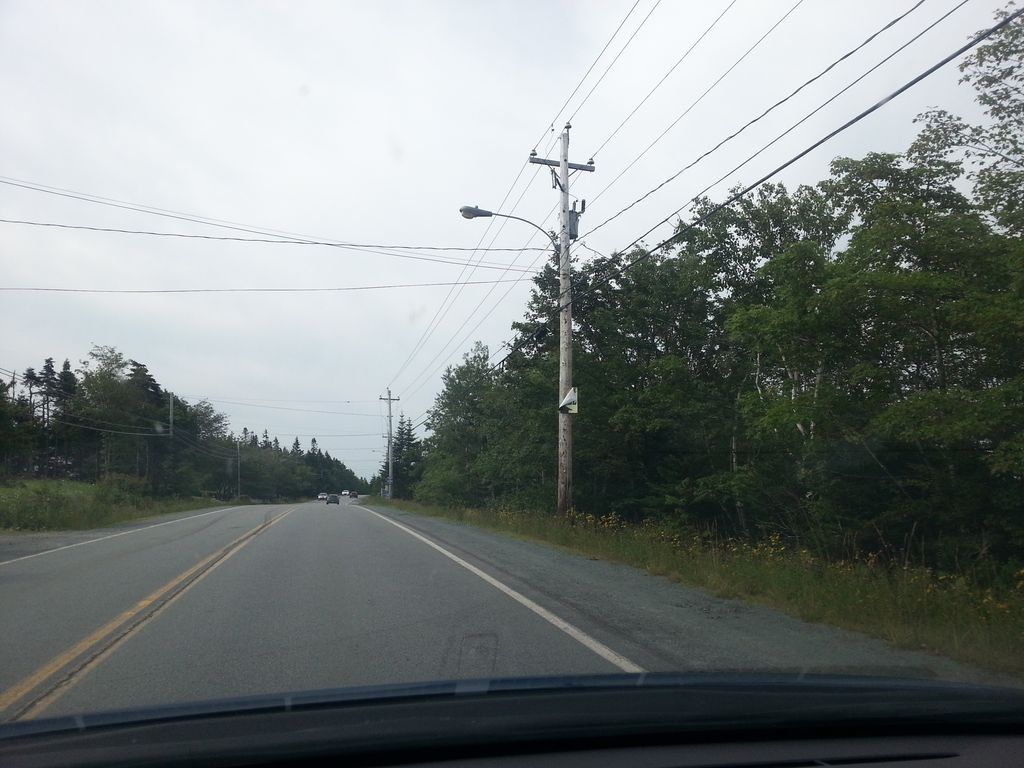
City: halifax